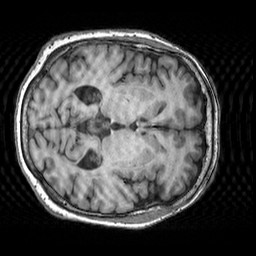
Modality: T1w
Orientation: axial
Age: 65
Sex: female
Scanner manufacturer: siemens
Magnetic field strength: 3 T
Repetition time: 2.3 s
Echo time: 0.00303 s